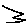
Label: zigzag